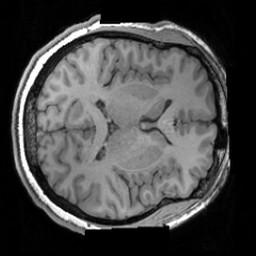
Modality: T1w
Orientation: axial
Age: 30
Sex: female
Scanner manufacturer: siemens
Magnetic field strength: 3 T
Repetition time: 1.63 s
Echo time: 0.00311 s